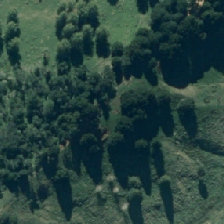
Land cover: broadleaved_indigenous_hardwood